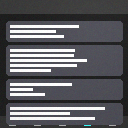
Screen state: on